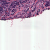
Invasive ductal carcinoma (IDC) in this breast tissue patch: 1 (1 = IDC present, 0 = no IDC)